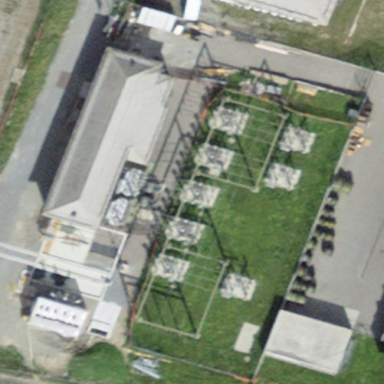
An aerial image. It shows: Power substation.